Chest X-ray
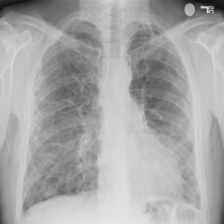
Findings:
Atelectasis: negative
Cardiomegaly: negative
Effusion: negative
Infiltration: negative
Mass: negative
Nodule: negative
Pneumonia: negative
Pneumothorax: negative
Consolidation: negative
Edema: negative
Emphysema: negative
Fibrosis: negative
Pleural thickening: negative
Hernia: negative